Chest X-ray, PA view. Patient: 58 years old, sex F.
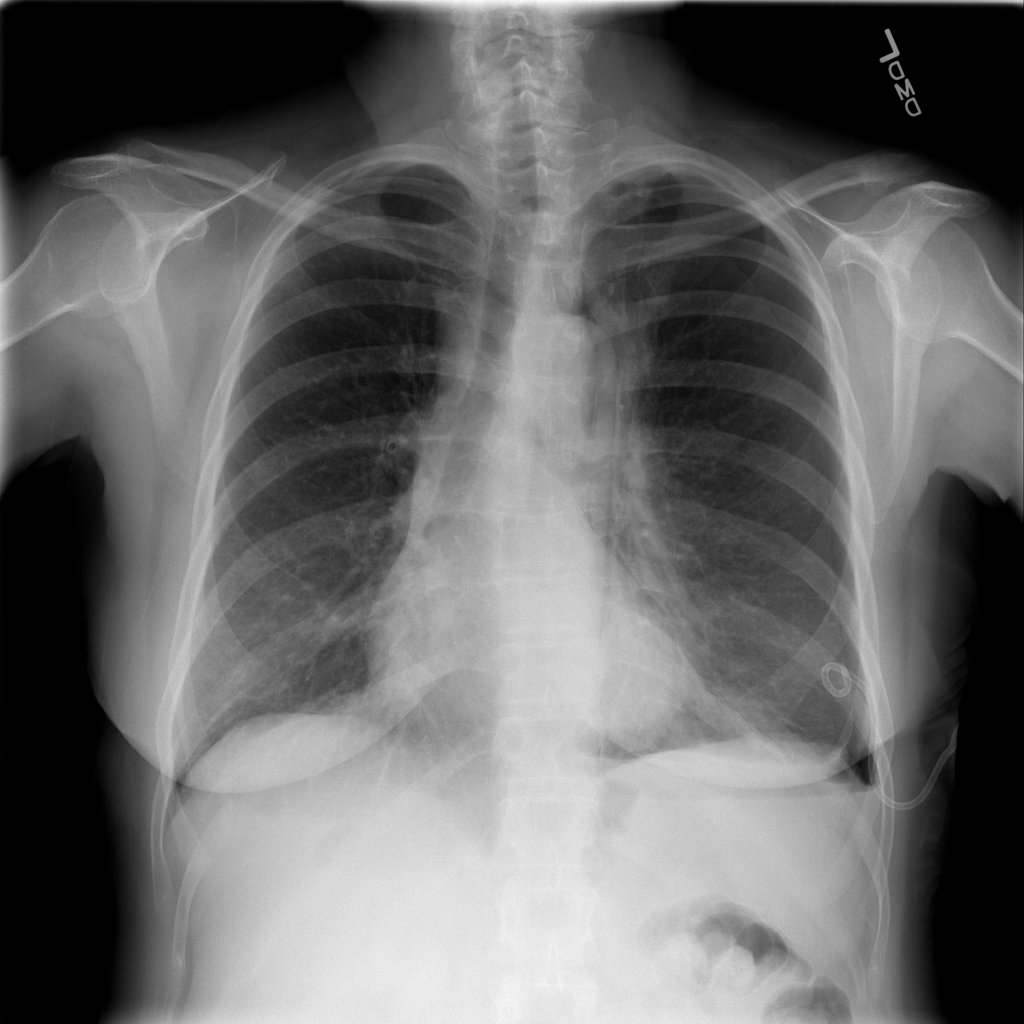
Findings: No Finding